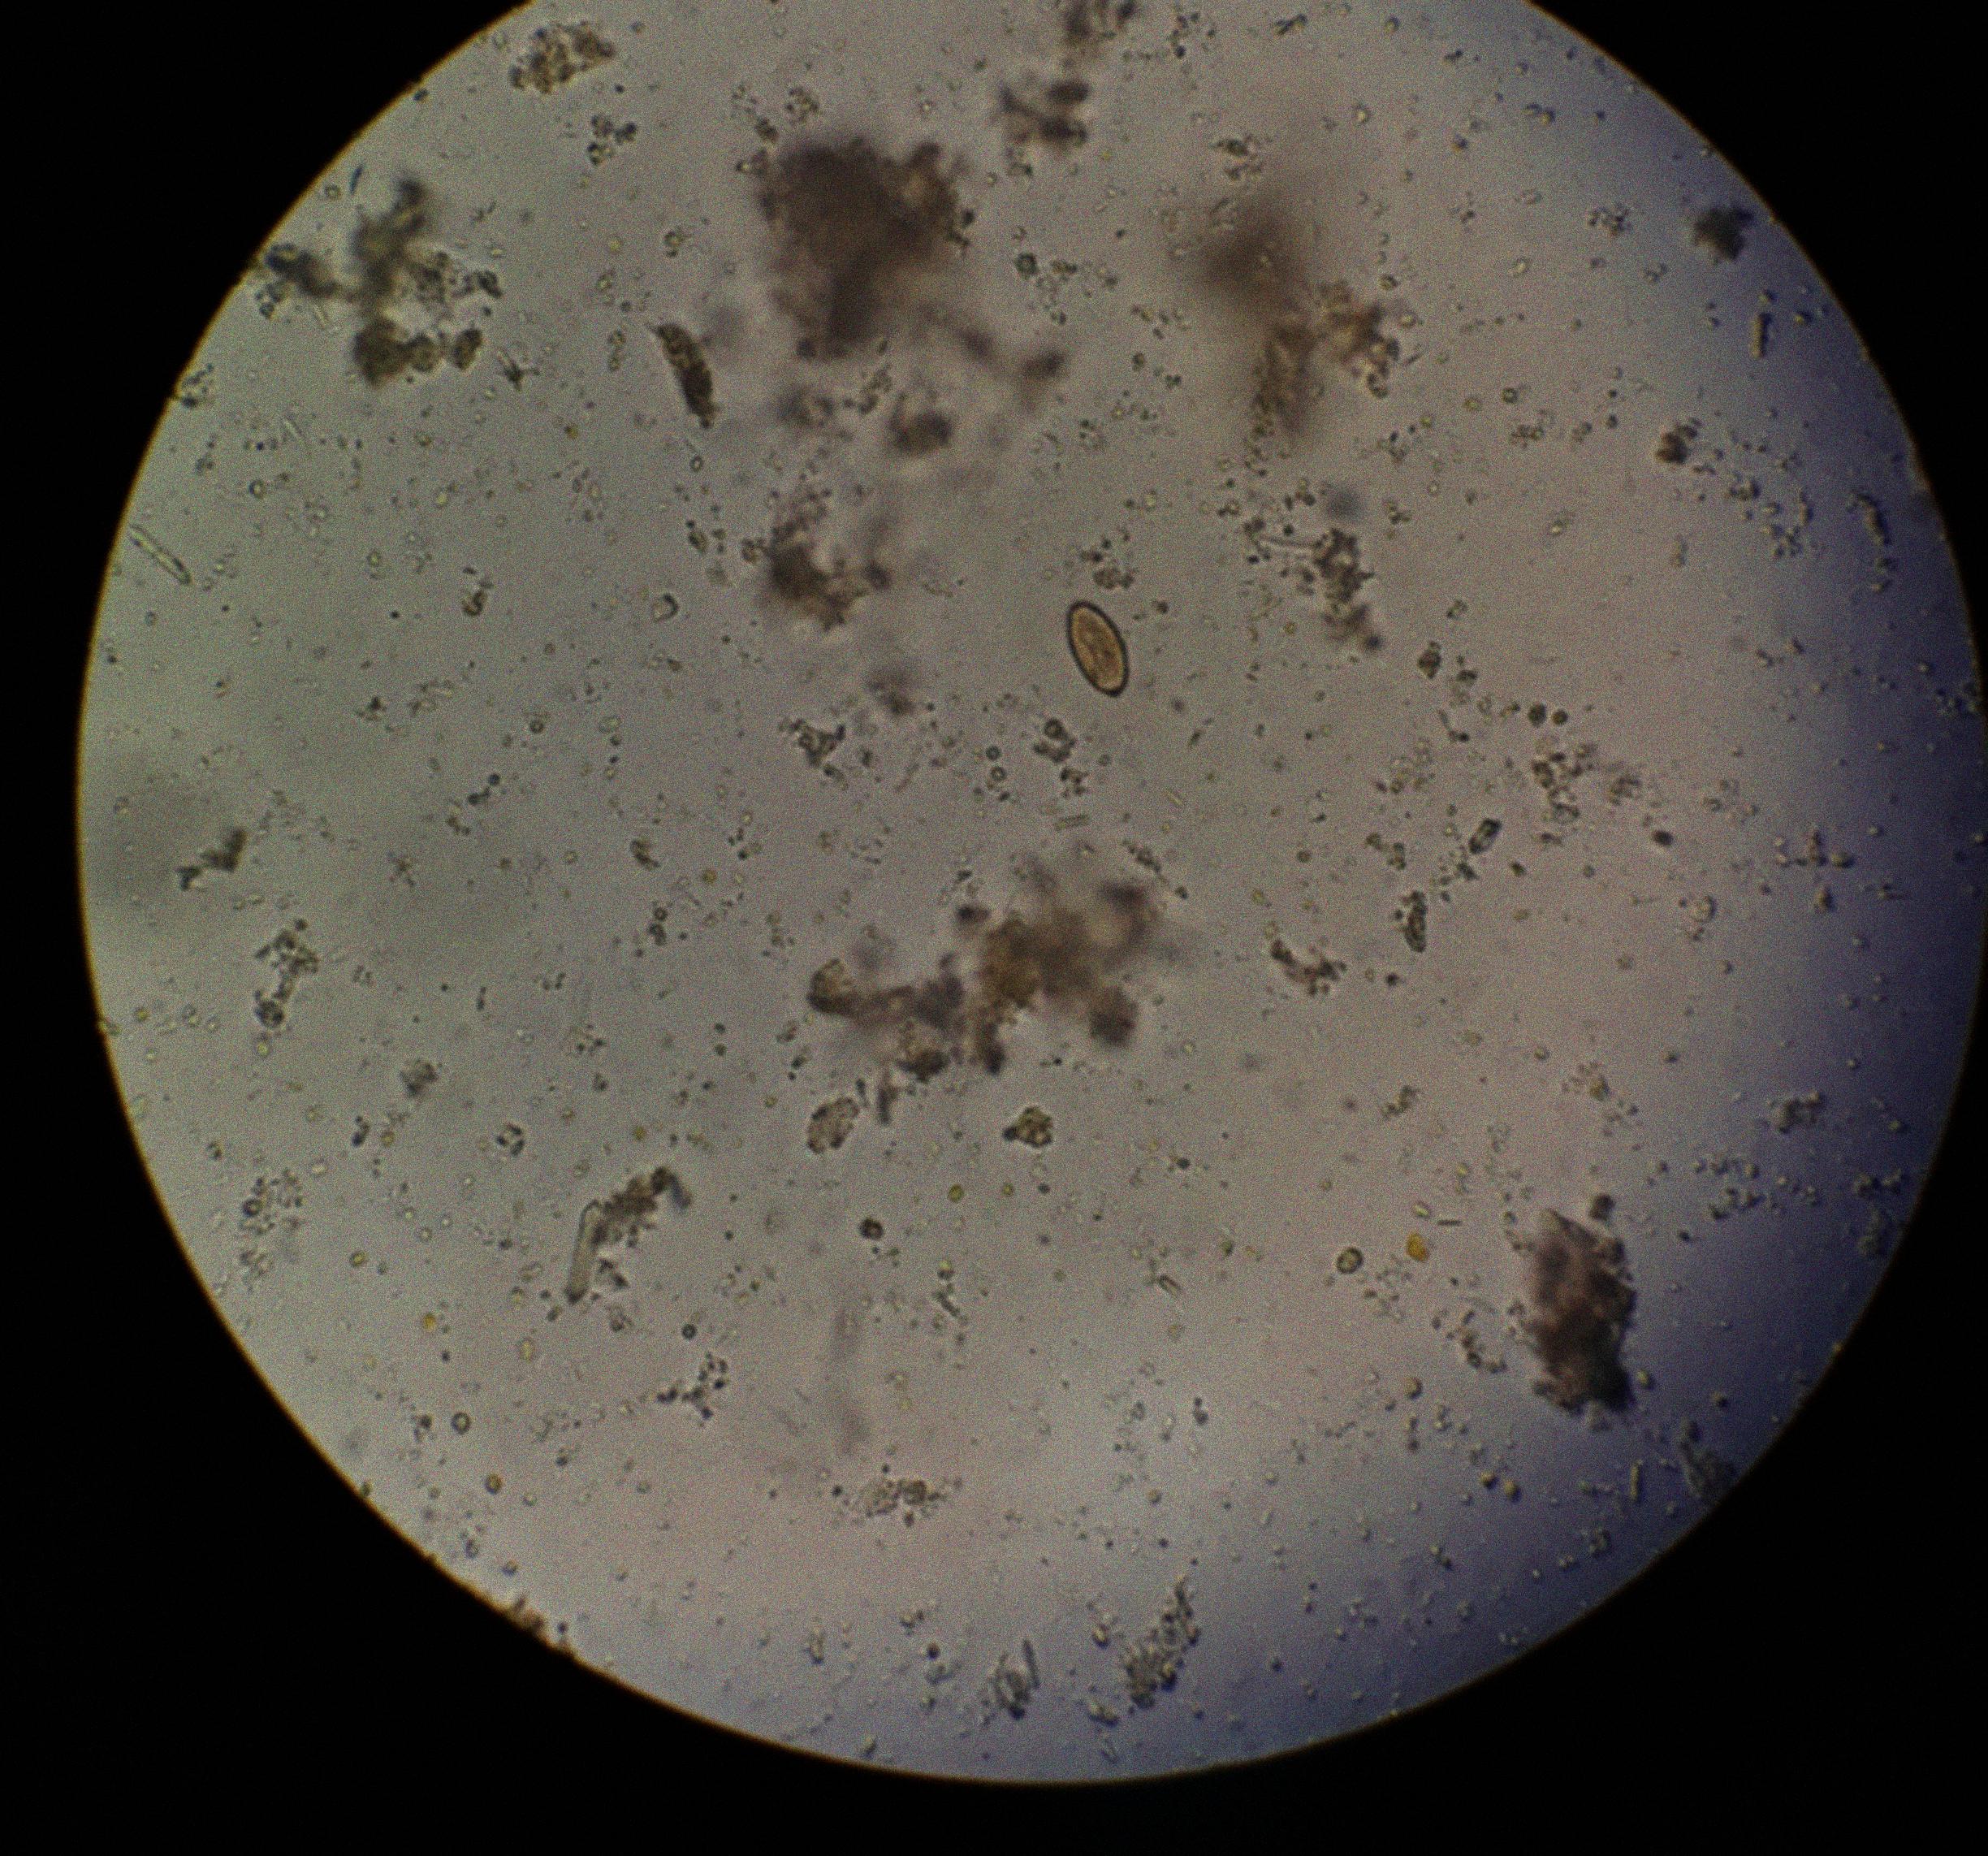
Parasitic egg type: Opisthorchis viverrine